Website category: university
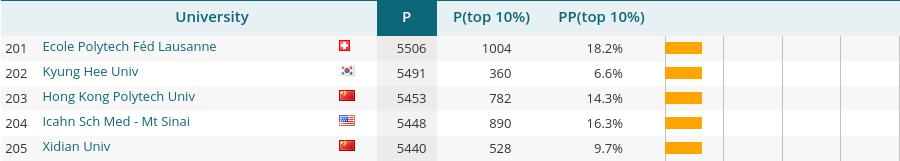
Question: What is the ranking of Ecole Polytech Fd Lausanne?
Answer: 201

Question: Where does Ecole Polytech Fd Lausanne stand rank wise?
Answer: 201

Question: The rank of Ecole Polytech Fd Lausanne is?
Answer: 201

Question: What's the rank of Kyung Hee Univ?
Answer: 202

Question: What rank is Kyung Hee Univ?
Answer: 202

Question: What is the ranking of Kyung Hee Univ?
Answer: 202

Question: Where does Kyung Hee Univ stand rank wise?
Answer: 202

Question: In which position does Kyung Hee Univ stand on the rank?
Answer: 202

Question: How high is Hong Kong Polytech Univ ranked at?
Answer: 203

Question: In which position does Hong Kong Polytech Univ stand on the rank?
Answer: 203

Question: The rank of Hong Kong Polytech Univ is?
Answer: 203

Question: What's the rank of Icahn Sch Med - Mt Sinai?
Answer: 204

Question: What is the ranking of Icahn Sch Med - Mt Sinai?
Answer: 204

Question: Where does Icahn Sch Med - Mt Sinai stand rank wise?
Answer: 204

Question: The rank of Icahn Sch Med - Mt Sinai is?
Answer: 204

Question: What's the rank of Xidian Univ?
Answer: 205

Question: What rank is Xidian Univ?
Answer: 205

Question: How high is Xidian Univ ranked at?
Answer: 205

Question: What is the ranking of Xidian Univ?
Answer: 205

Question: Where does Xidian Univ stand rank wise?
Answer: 205

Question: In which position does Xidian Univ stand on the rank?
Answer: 205

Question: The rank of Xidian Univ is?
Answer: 205

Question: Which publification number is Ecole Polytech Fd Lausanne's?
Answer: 5506

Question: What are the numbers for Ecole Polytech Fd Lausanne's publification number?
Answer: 5506

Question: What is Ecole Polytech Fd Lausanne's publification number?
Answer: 5506

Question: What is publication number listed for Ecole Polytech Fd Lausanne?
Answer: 5506

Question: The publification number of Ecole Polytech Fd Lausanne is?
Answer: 5506

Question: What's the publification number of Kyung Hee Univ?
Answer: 5491

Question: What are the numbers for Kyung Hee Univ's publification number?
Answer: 5491

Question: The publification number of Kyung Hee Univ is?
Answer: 5491

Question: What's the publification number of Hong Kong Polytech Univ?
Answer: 5453

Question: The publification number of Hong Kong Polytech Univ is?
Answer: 5453

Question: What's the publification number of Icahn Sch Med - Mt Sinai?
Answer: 5448

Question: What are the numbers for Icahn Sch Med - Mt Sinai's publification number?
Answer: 5448

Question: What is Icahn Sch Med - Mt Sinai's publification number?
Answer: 5448

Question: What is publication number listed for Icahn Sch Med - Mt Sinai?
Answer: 5448

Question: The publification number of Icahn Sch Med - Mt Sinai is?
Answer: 5448

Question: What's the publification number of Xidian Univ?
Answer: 5440

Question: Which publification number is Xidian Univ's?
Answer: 5440

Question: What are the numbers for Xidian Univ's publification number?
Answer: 5440

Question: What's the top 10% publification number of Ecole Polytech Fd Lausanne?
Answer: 1004

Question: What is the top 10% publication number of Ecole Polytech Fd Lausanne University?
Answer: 1004

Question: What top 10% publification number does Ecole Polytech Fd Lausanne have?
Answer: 1004

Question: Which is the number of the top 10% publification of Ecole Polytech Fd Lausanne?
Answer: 1004

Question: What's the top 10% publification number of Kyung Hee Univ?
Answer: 360

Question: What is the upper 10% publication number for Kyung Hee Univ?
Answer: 360

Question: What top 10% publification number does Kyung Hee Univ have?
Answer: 360

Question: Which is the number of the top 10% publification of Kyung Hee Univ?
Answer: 360

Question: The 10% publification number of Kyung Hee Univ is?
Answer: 360

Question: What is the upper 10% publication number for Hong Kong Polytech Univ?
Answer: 782

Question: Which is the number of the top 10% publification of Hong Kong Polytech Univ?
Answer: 782

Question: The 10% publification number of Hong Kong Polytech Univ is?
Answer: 782

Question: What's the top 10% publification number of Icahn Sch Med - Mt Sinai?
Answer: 890

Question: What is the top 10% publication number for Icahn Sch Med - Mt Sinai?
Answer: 890

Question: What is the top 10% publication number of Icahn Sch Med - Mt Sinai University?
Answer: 890

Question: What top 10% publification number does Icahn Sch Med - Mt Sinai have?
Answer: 890

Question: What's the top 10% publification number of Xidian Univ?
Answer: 528

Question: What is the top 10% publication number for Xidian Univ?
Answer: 528

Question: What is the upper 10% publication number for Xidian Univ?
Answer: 528

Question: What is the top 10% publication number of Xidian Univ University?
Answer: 528

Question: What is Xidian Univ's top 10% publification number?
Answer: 528

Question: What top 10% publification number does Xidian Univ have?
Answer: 528

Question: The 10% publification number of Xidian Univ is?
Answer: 528

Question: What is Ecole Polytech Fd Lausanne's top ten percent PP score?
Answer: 18.2%